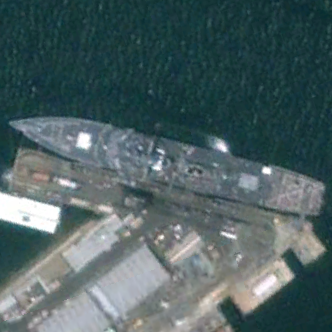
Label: destroyer